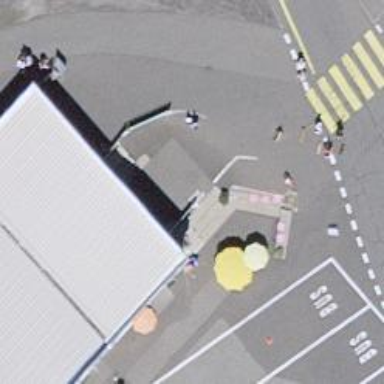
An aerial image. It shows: Charging station.